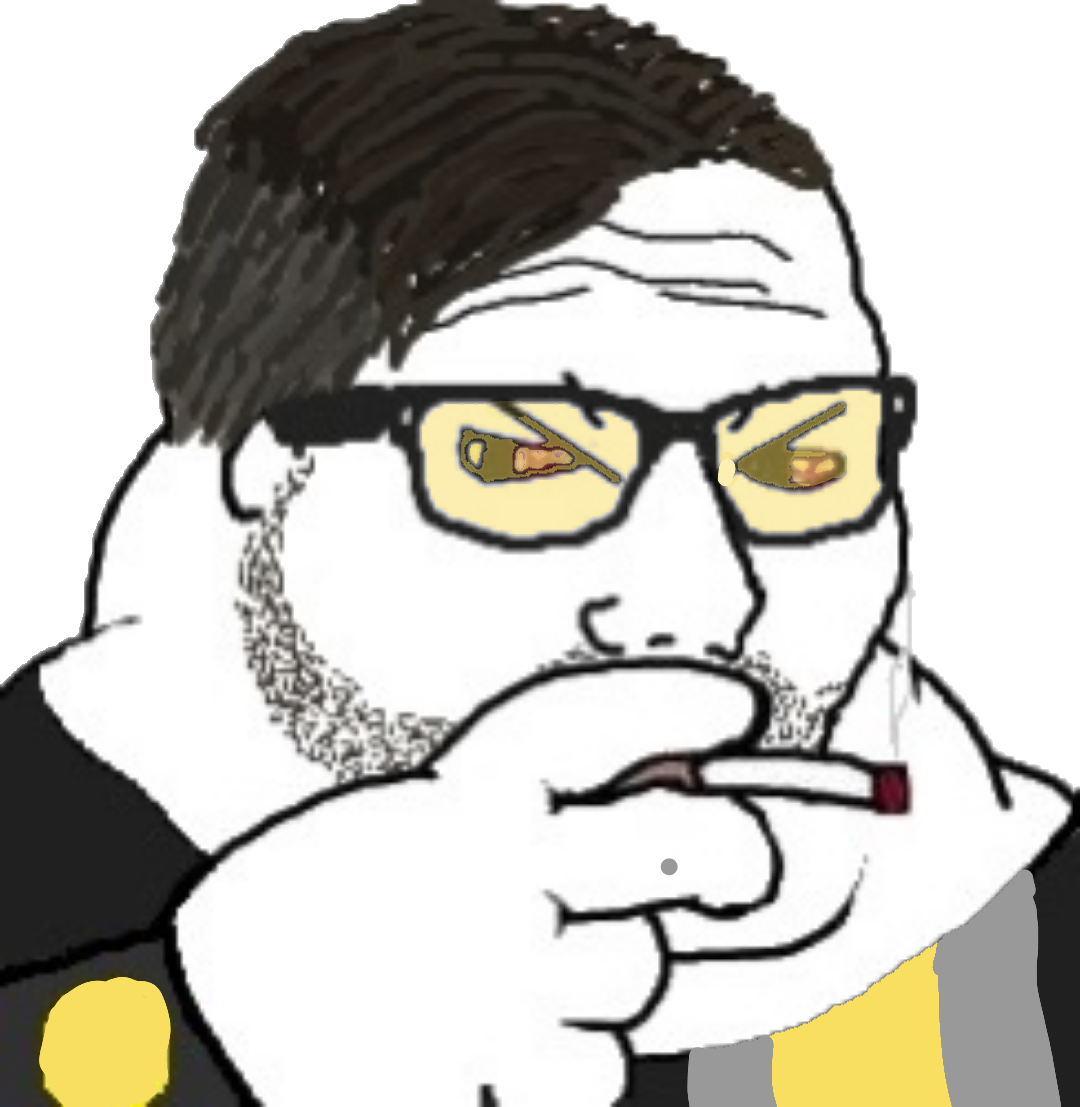
Label: 5_Blobjak